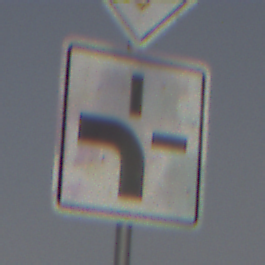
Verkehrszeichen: VerlaufVorfahrtsstrasse1
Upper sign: Vorfahrtsstrasse
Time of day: MorningAfternoon
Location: Outdoor (Nature)
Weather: PartlyCloudy
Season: NotSpecified
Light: Natural